Field crop: maize
Growth stage: 1
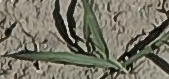
Species: sorghum